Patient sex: M
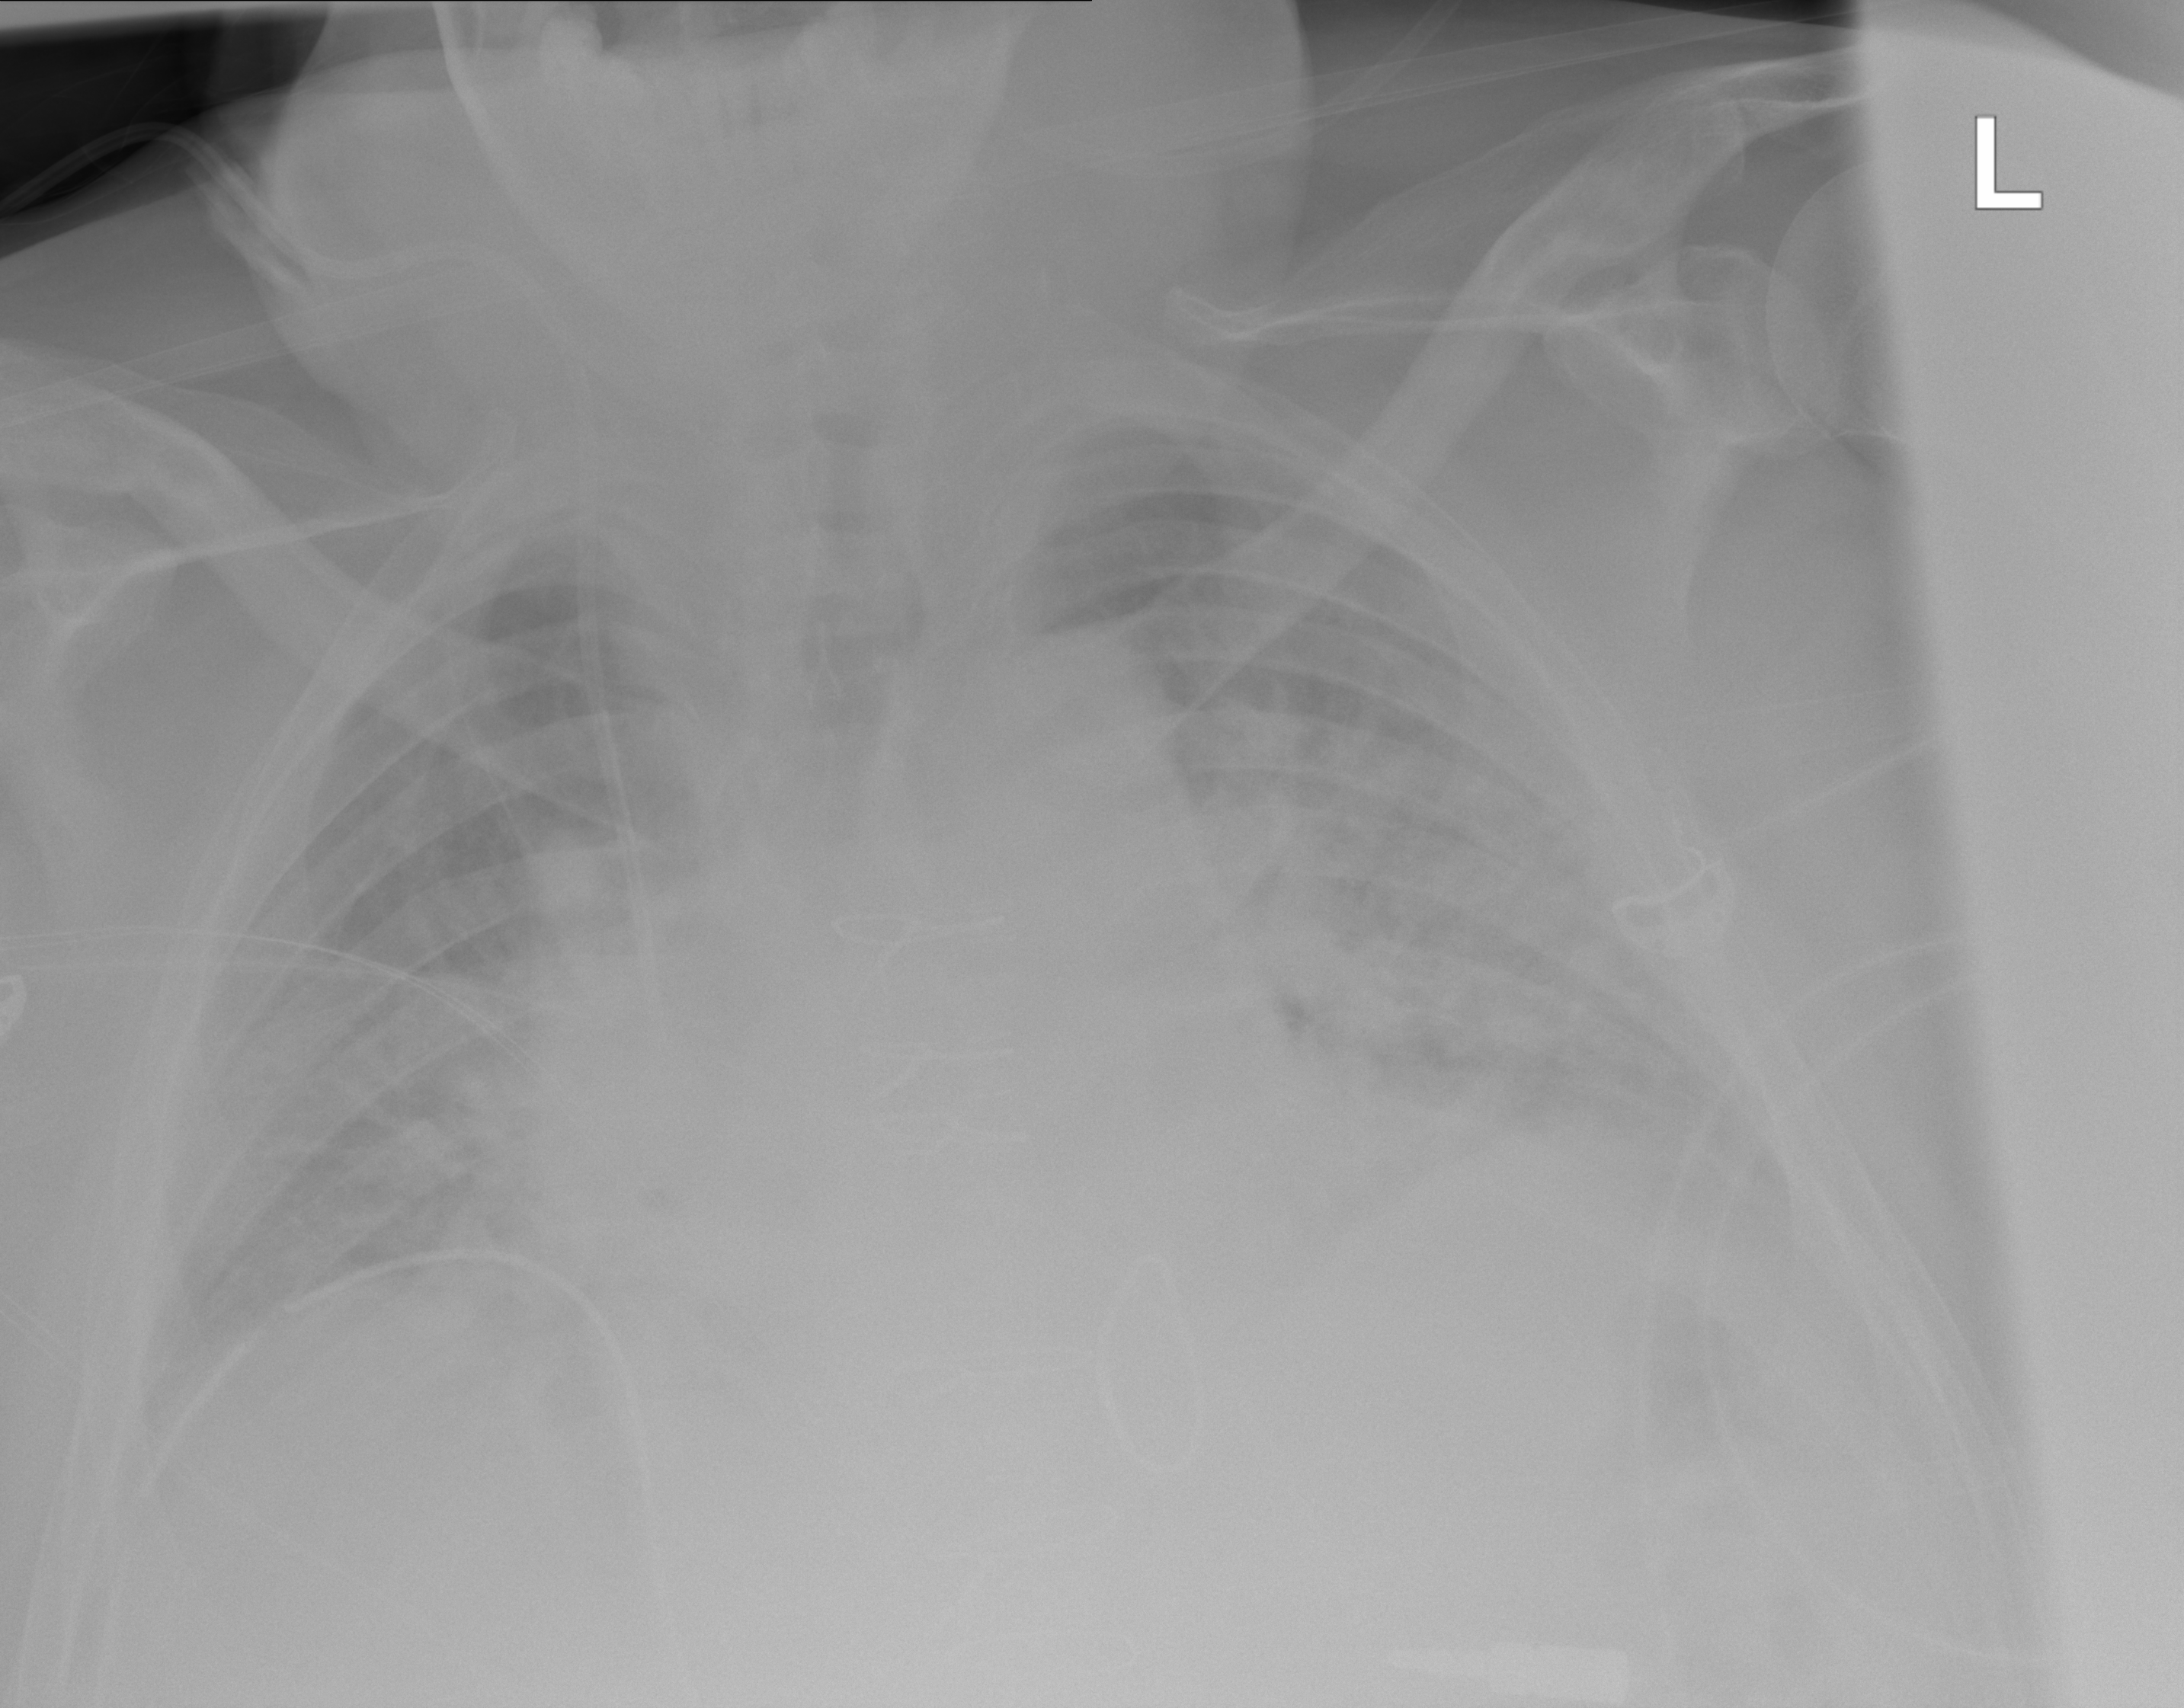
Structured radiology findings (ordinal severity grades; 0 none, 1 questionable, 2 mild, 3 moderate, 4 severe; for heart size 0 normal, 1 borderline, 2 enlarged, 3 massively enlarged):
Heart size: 2
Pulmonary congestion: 2
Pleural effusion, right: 2
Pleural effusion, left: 2
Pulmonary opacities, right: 1
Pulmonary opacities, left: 2
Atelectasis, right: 2
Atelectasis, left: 2